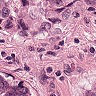
Metastatic tissue present: yes